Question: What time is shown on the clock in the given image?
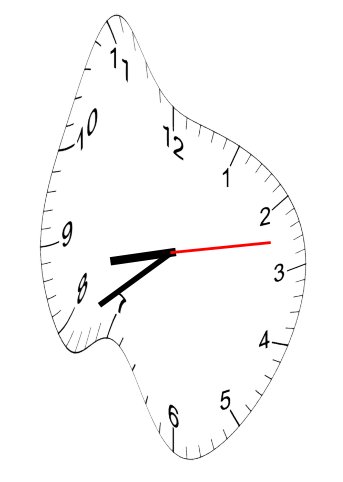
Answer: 08:39:13